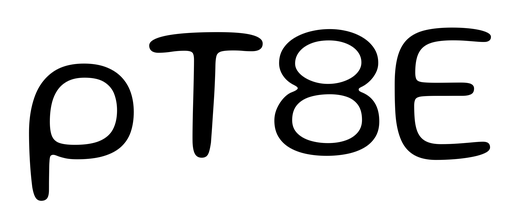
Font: Gluten_Light